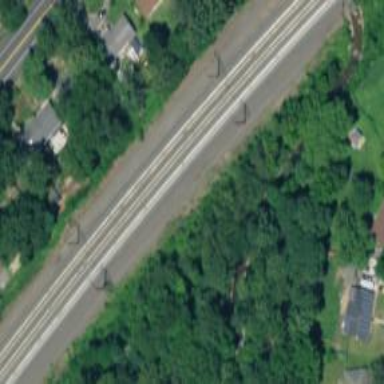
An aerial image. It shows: Railway track with contact lines for electrification.